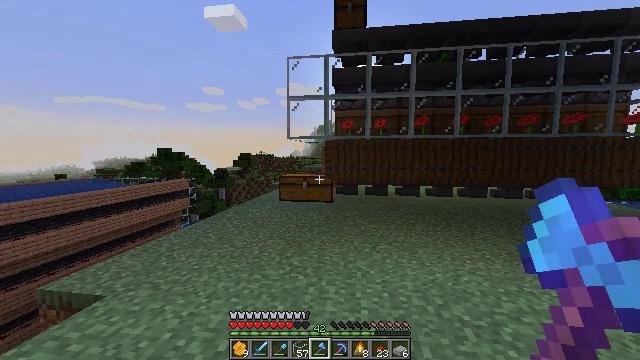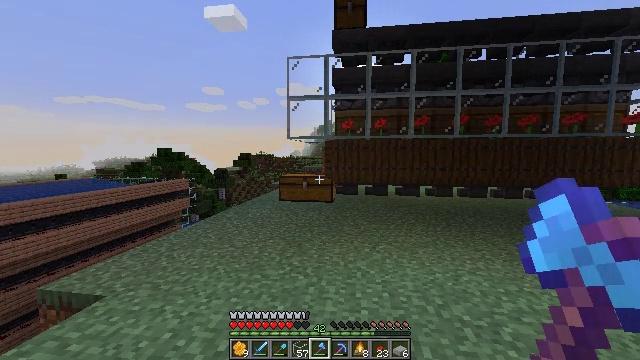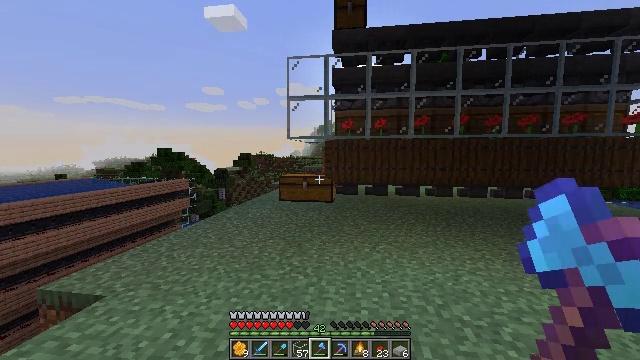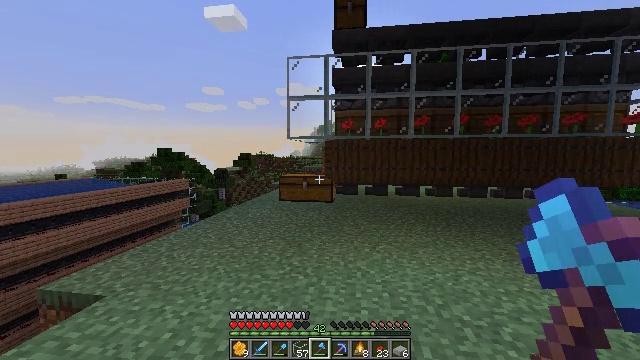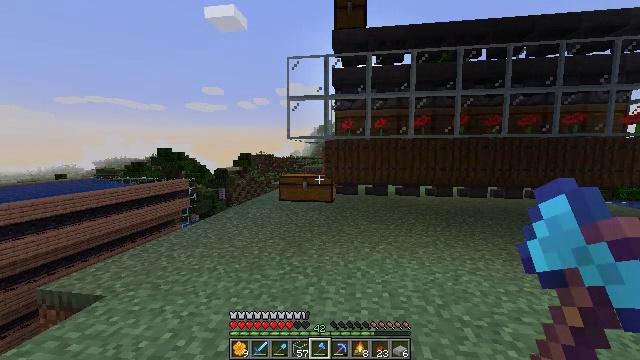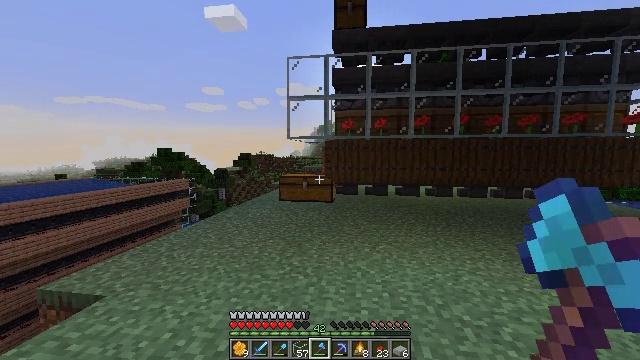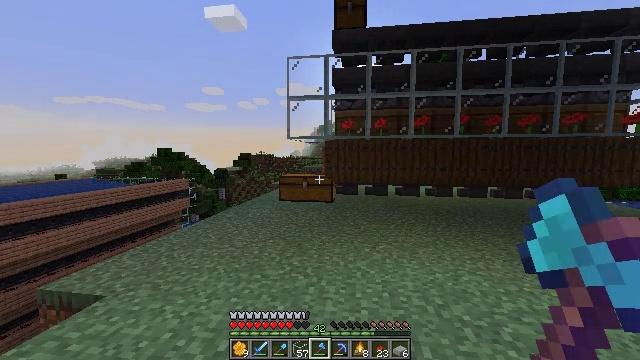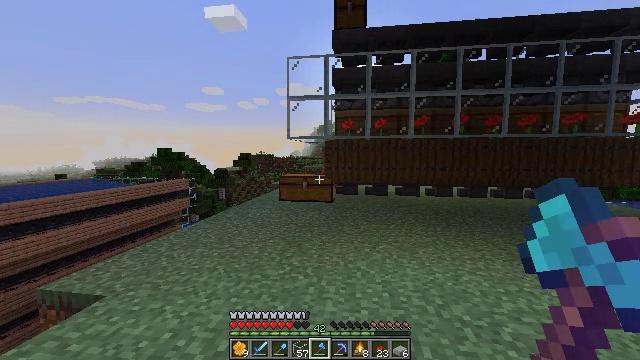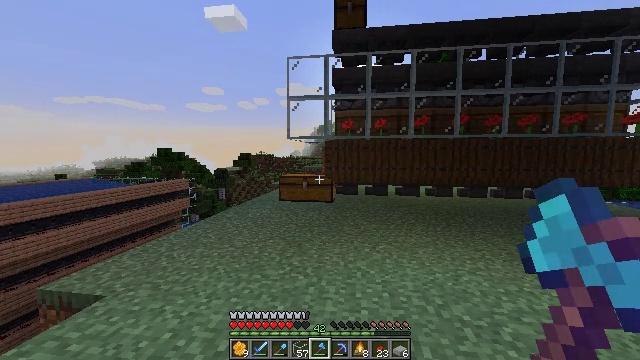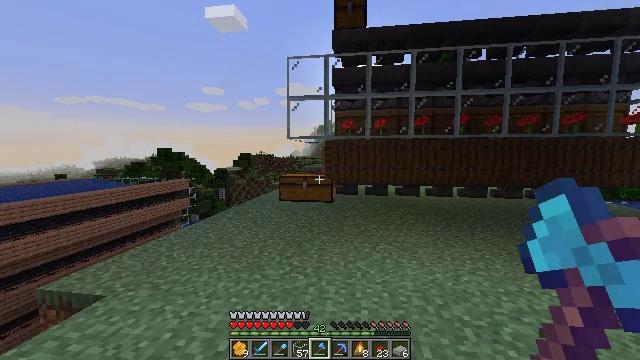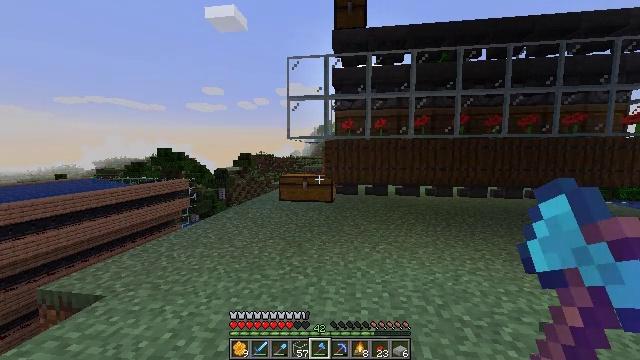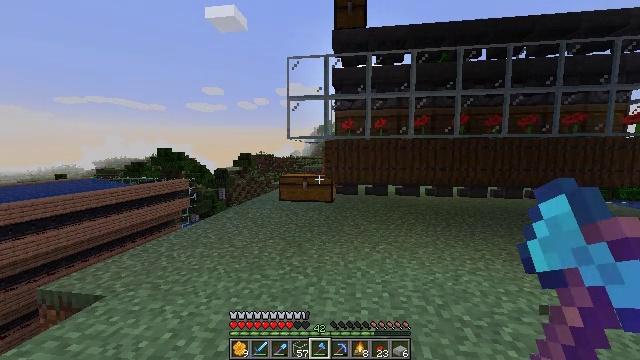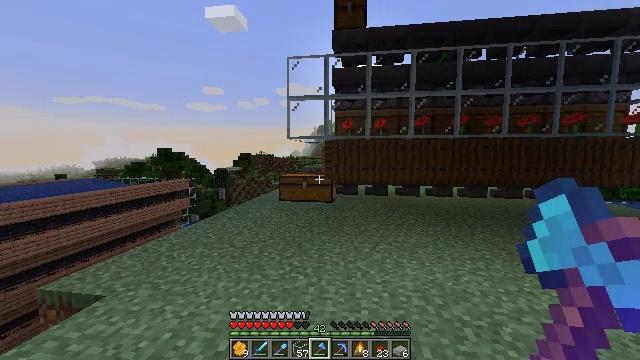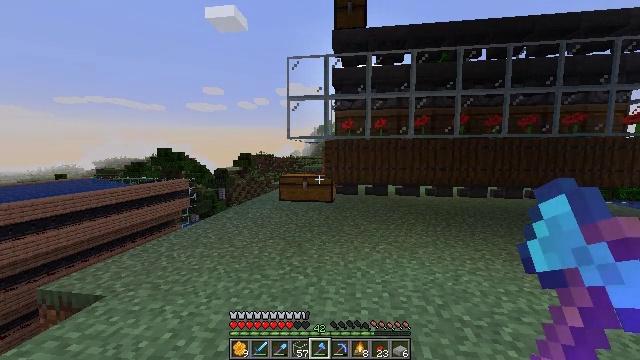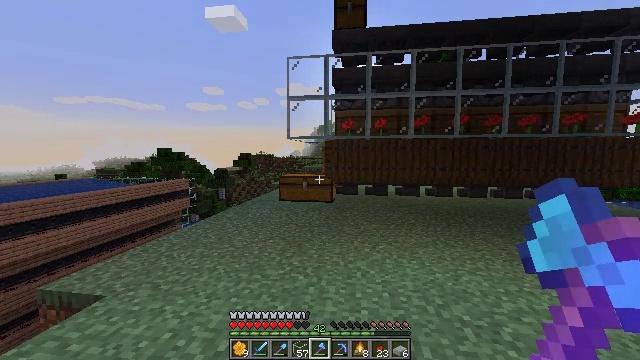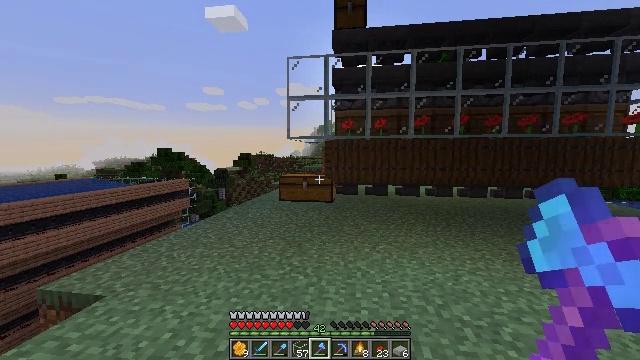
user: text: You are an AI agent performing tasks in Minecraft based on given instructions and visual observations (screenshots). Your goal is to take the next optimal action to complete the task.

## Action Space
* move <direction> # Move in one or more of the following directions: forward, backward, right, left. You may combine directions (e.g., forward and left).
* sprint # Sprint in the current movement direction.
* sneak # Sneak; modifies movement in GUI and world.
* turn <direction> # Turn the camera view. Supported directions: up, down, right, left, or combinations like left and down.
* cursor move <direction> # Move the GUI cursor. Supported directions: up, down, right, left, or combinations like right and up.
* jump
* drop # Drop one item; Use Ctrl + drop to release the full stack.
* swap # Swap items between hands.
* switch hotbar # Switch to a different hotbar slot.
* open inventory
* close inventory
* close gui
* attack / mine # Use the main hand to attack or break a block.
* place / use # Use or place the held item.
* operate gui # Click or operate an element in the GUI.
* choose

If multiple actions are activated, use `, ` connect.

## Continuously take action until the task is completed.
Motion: motion action
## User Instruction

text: Make a glass bottle at the crafting table.
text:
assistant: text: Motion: no_op
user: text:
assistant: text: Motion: no_op
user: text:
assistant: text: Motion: no_op
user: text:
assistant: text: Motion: no_op
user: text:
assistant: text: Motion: no_op
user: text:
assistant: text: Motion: no_op
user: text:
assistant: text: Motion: no_op
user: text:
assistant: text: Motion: no_op
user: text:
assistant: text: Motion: no_op
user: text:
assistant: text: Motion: no_op
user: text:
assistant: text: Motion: no_op
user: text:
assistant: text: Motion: no_op
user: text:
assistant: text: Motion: no_op
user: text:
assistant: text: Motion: no_op
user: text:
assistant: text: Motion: no_op
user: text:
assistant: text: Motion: no_op
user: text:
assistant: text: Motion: no_op
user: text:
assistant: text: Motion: no_op
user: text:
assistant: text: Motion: no_op
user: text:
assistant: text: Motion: no_op
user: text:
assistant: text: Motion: no_op
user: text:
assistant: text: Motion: no_op
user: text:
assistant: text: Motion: no_op
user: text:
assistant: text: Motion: no_op
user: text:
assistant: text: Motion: no_op
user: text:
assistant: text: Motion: no_op
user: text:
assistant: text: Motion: no_op
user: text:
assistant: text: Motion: no_op
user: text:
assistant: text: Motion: no_op
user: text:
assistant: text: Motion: no_op